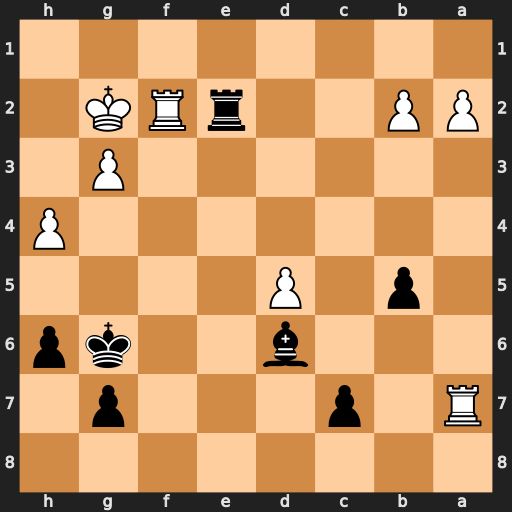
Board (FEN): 8/R1p3p1/3b2kp/1p1P4/7P/6P1/PP2rRK1/8
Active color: b
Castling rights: -
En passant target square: -
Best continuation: Rxf2+ Kxf2 Bc5+ Kf3 Bxa7